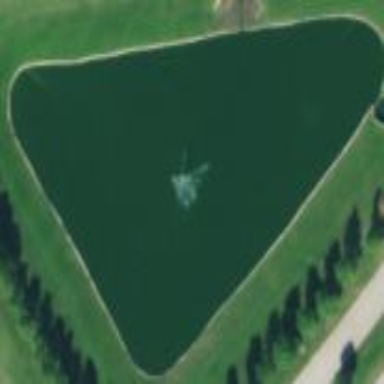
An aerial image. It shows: Retention basin with water.